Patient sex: F
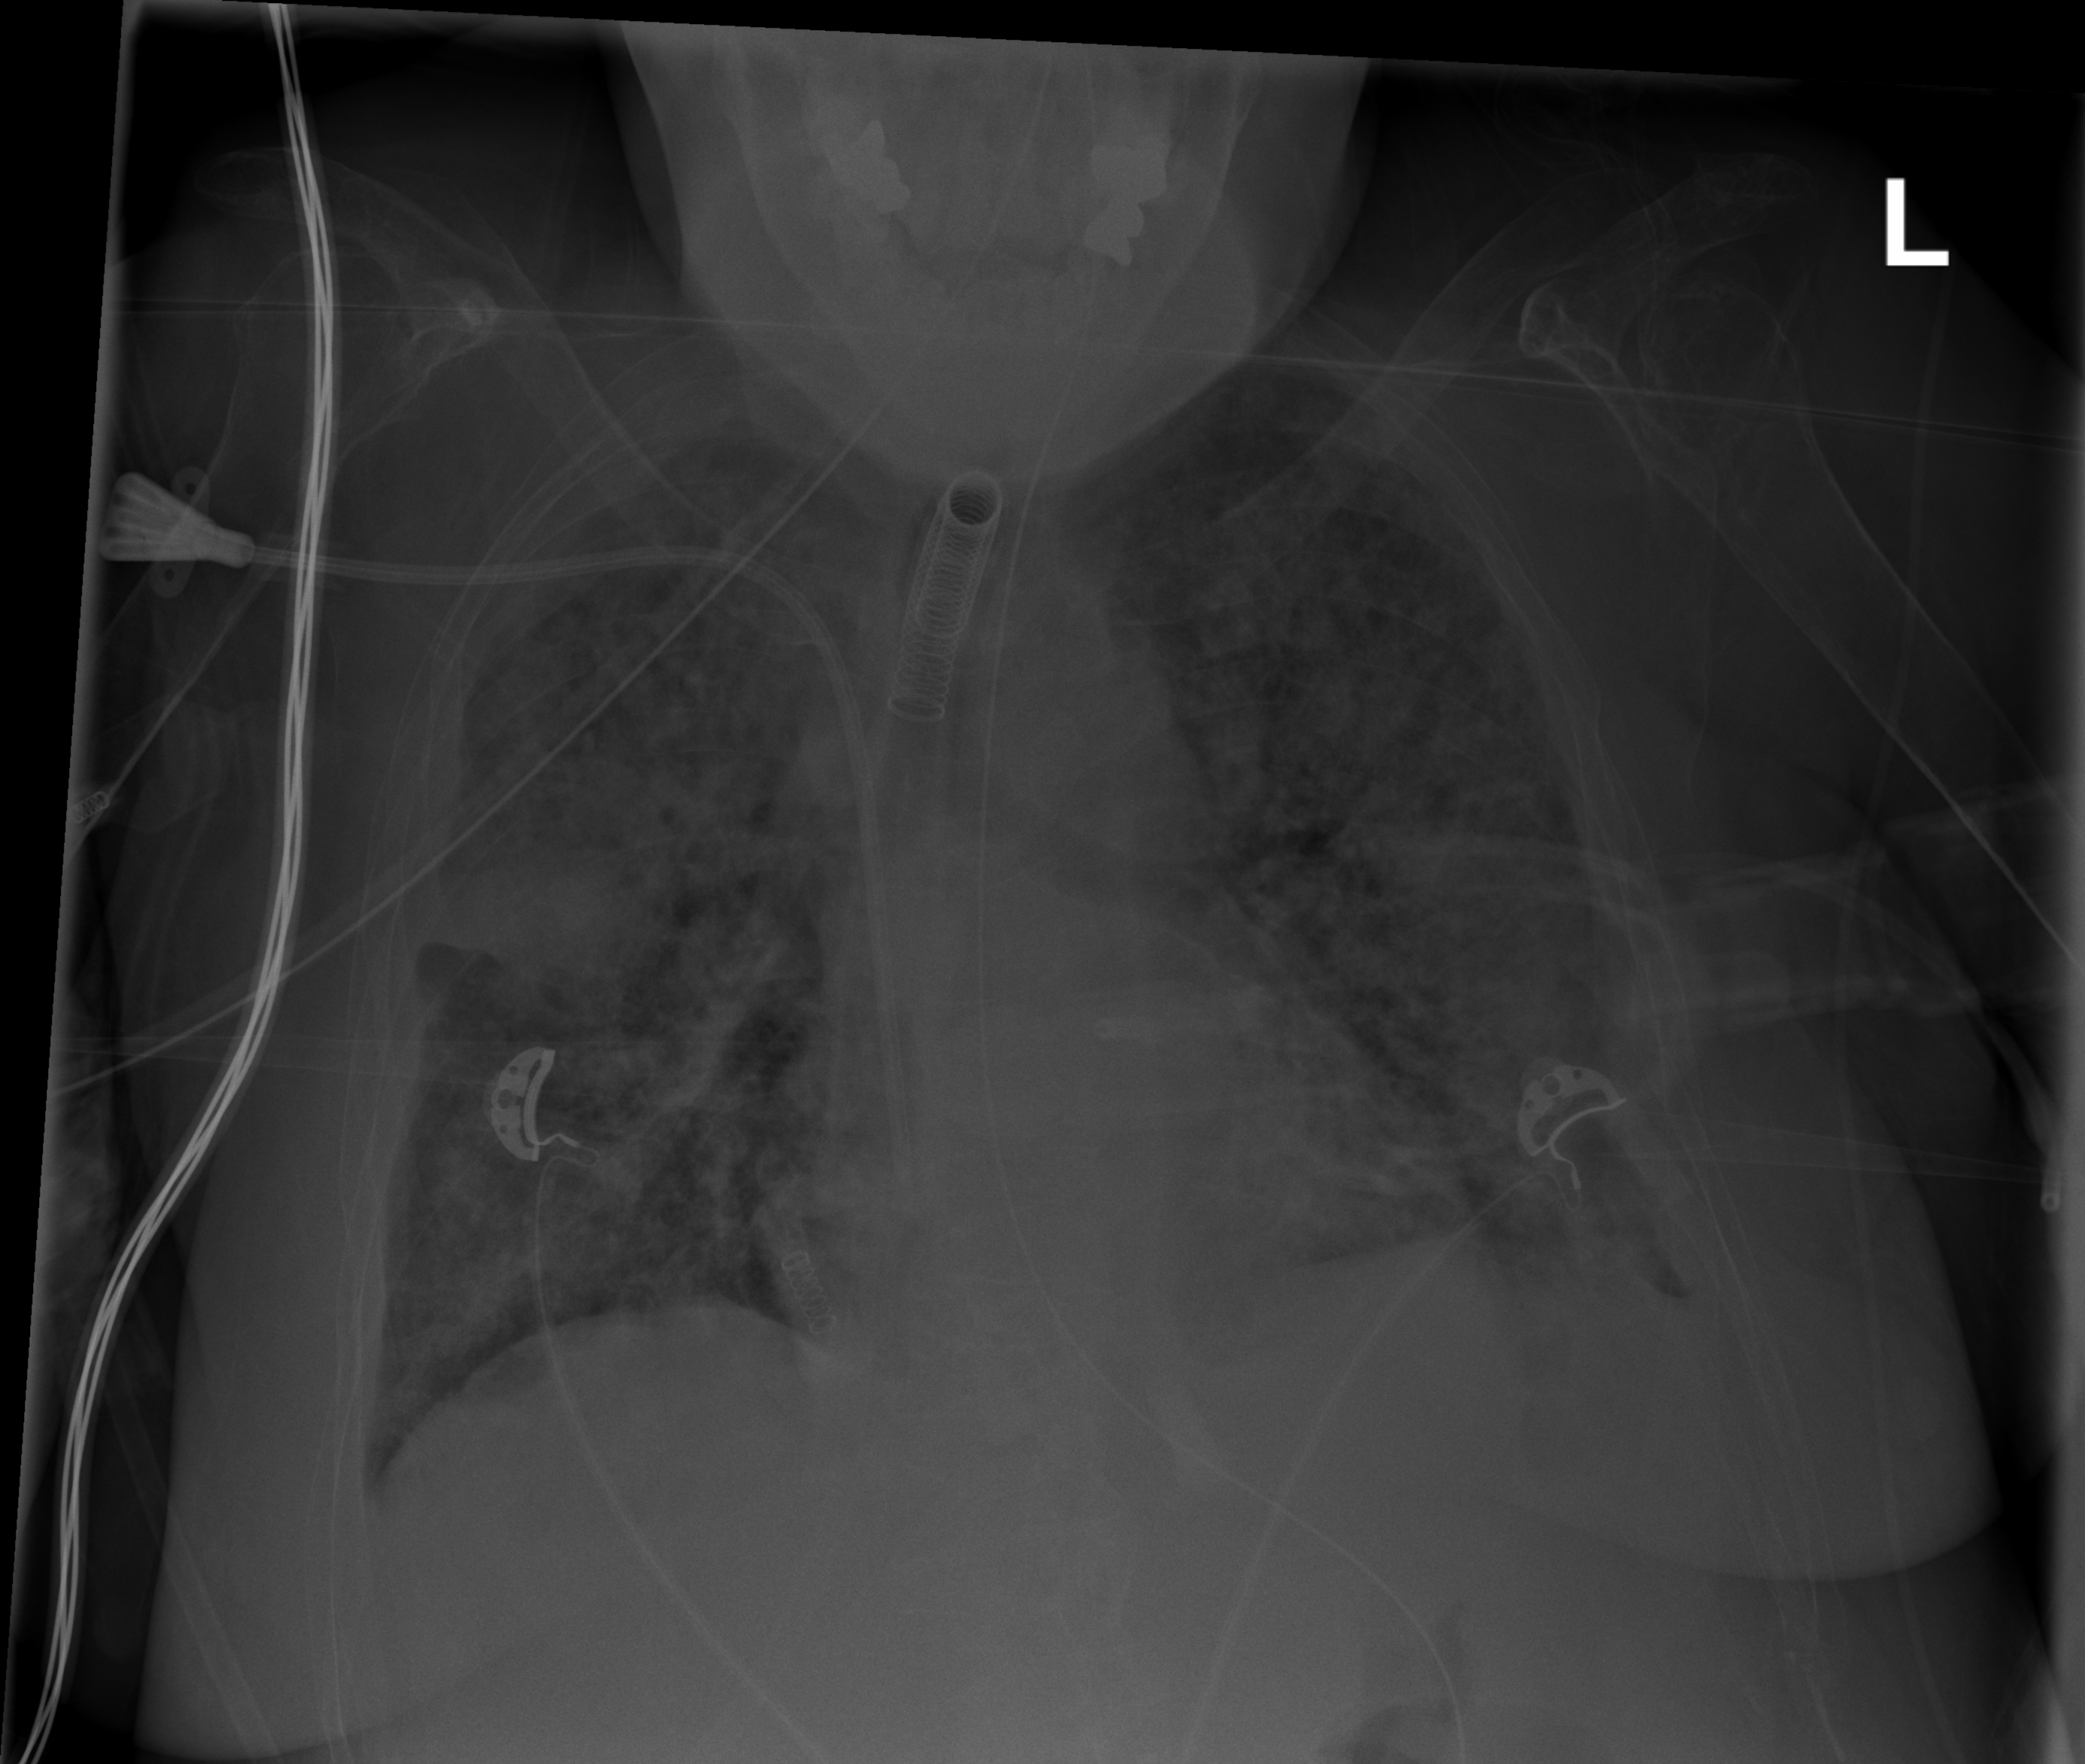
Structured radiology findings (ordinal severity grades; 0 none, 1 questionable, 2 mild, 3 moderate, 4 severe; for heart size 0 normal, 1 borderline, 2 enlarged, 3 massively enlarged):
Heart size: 1
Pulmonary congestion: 2
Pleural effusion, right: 0
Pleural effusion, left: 2
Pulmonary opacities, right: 3
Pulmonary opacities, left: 3
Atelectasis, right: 4
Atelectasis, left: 4